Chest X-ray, PA view. Patient: 52 years old, sex F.
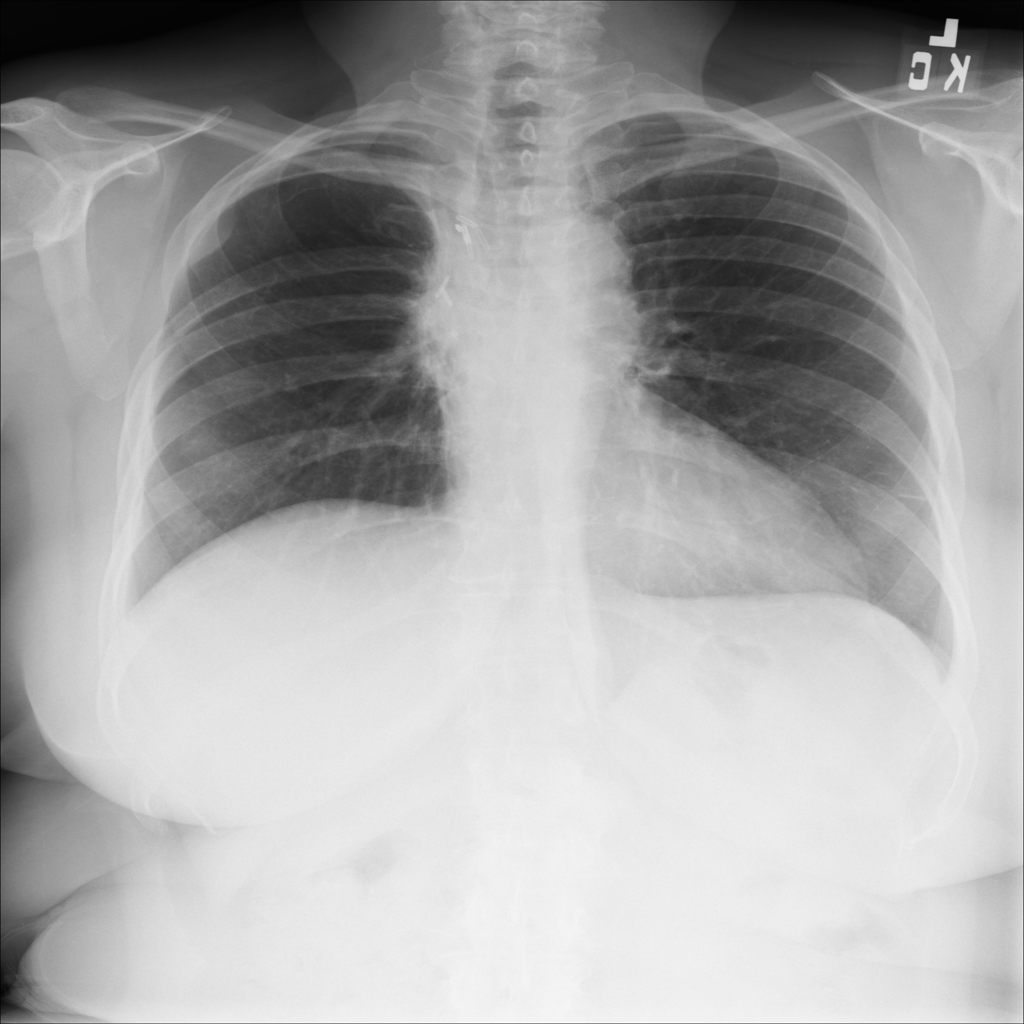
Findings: No Finding